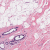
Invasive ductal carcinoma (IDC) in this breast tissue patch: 0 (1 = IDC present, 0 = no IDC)